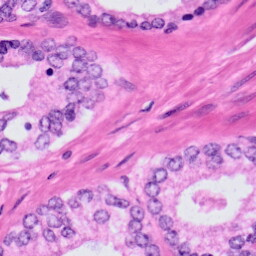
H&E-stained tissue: Prostate